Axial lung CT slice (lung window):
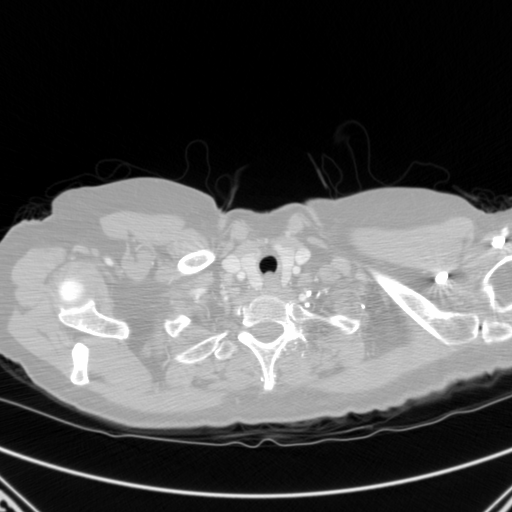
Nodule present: no